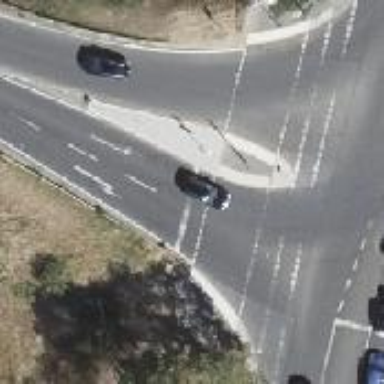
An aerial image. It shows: Asphalt footway with crossing that has traffic signals and island.